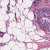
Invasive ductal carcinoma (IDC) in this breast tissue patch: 1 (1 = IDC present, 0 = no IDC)